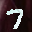
Label: 7